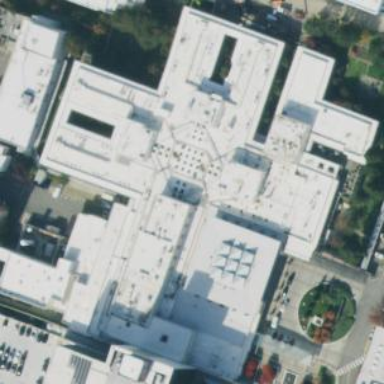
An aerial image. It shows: Hospital building.